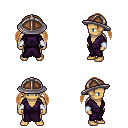
a pixel art fantasy rpg character, male body template, human, tanned skin, purple robe, red pants, brown twin-tailed hairstyle, chain helm, white cloth bracers, four views (front, back, left, right), 2x2 character sprite sheet, small pixel art, hard edges, no anti-aliasing